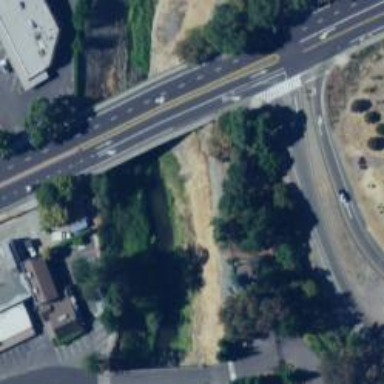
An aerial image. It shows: Footway on bridge.